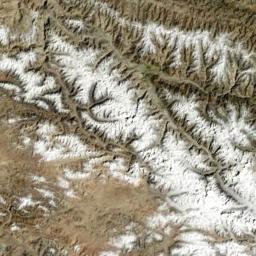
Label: snowberg